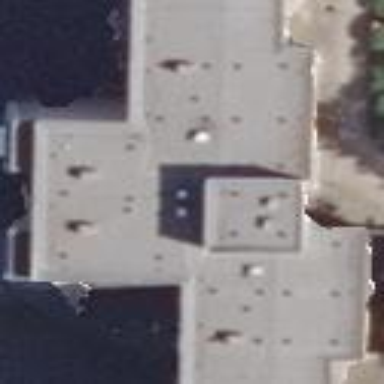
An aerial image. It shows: Apartment building with flat roof.